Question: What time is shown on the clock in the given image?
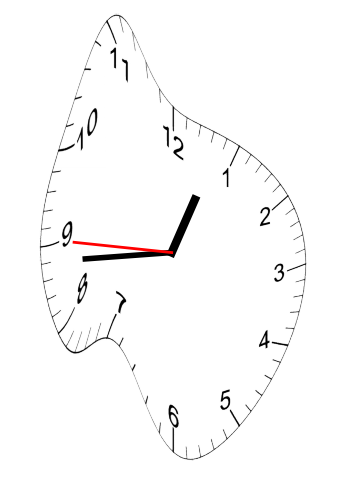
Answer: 12:43:45